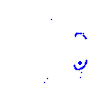
Particle: kaon